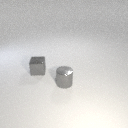
small gray metal cube behind small gray metal cylinder